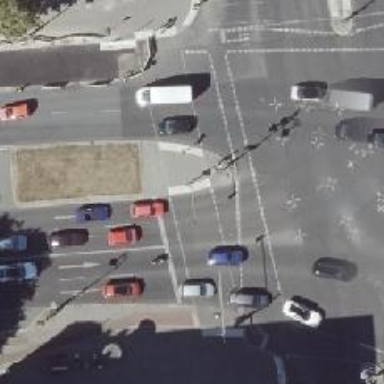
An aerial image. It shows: Footway located on traffic island.